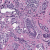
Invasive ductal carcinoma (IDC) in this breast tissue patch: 1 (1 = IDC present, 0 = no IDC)